Interaction volume radius: 5 \u00c5
Interaction volume height: 15 \u00c5
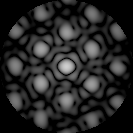
Disorder parameter: 0.2838